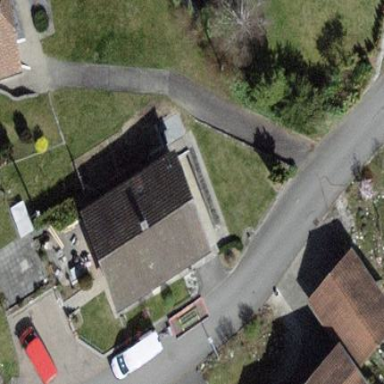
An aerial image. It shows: Building with tiled roof.